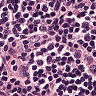
Metastatic tissue present: yes